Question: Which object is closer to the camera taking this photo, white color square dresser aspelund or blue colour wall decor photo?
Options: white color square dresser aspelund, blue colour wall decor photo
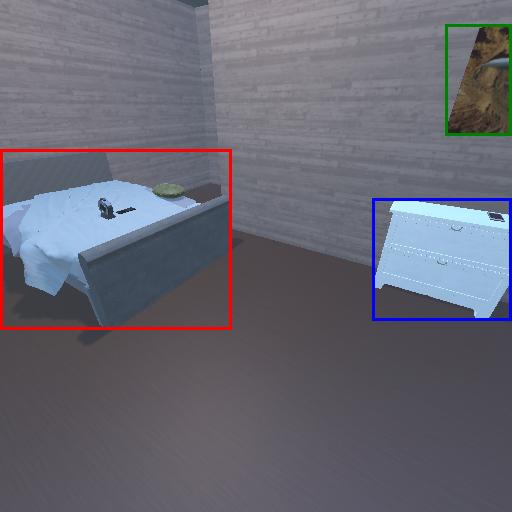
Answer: white color square dresser aspelund